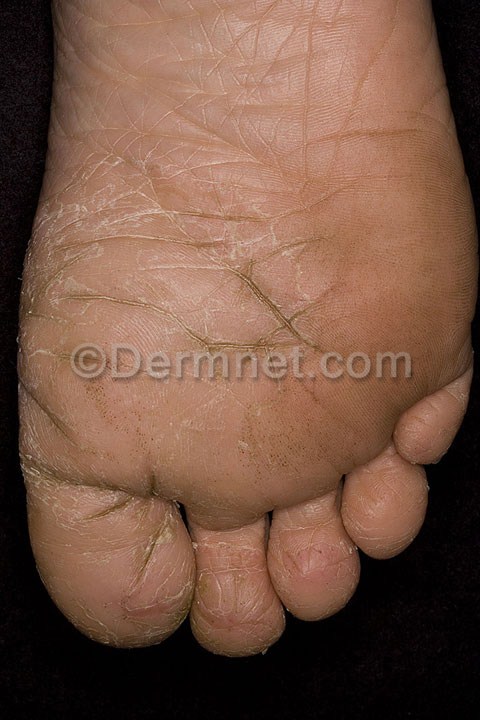
Disease: Atopic Dermatitis Photos